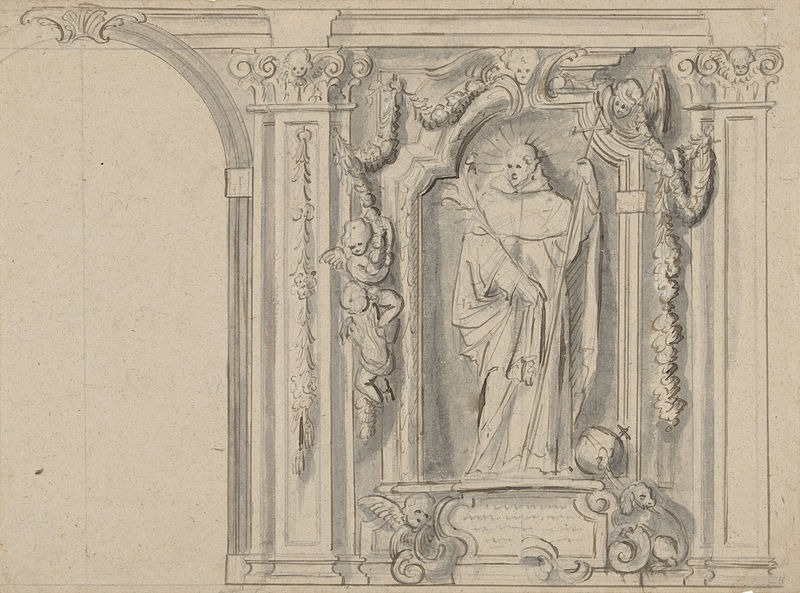
Titel: Ontwerp voor een muurnis met een staande heilige
Künstler: Pieter (I) Verbruggen
Standort: Amsterdam
Institution: Rijksmuseum
Schlagwörter: skizze, falten, kutte, girlande, engel, bogen, arch, arches, architecture, church, column, robes, old, robe, wall, flowers, looking, plant, kreuz, kapitelle, heiligenschein, angel, angels, man, stone, head, mönch, heiliger, child, drawing, dog, sketch, saint, cross, faces, statue, wings, children, cherub, cherubs, putti, putto, human, cape, cloak, garland, cathedral, draft, inscription, study, christian, stones, doorway, stick, ionic, standing, biblical, lily, bodys, halo, sign, posture, holy, queen, orb, skulptur, giebel, michelangelo, status, piller, enscription, potto, romainian, rones, embellishments, pi;;ats, spolie